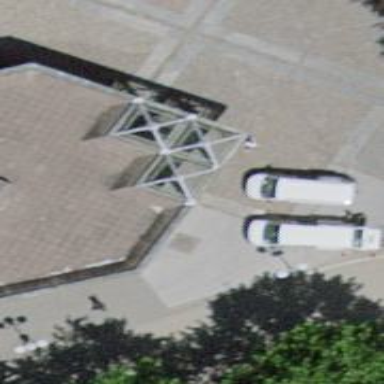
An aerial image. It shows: Public bookcase.